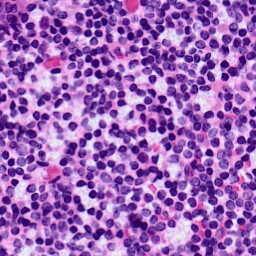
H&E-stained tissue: LymphNode